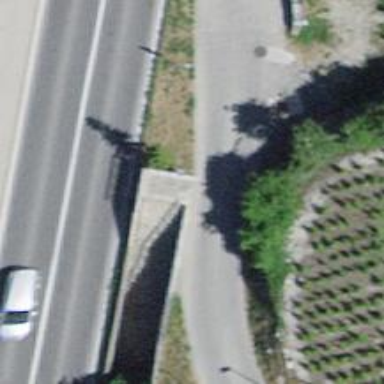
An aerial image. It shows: Road with steps.